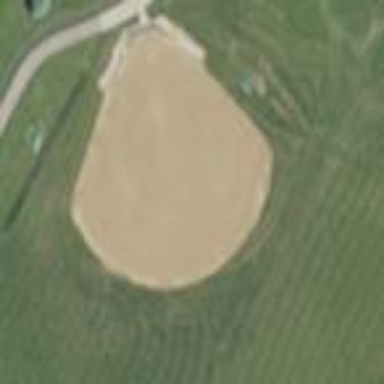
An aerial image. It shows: Baseball pitch for leisure and sports activities.